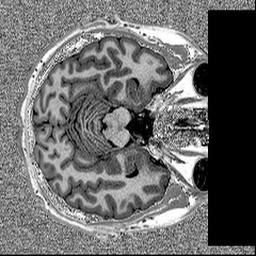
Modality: MP2RAGE
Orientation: axial
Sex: male